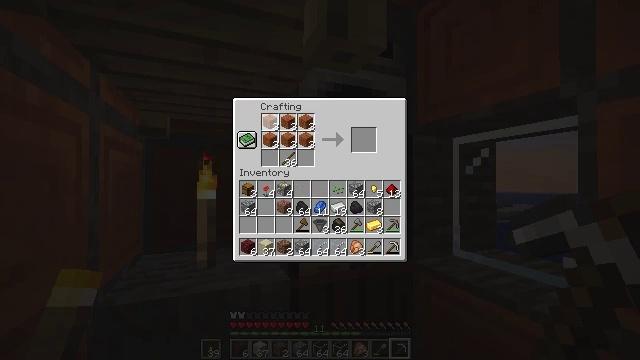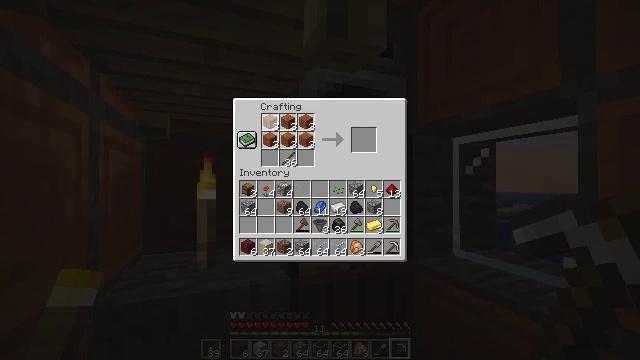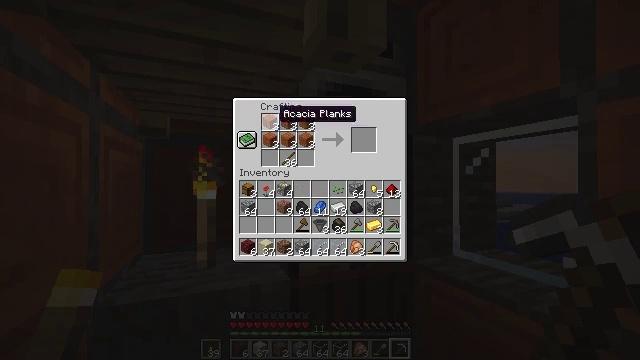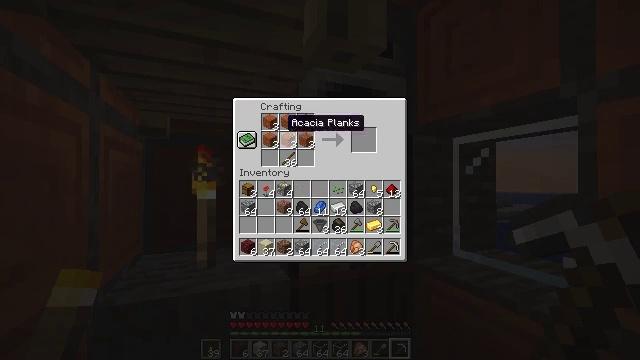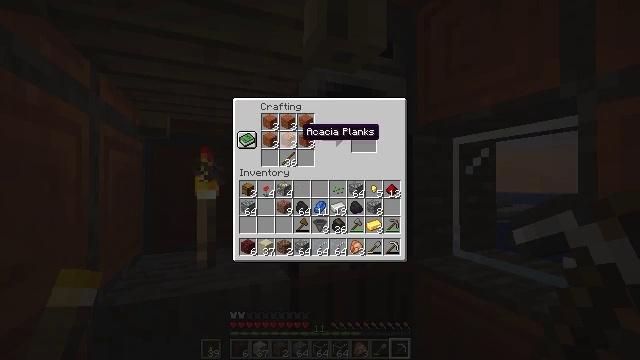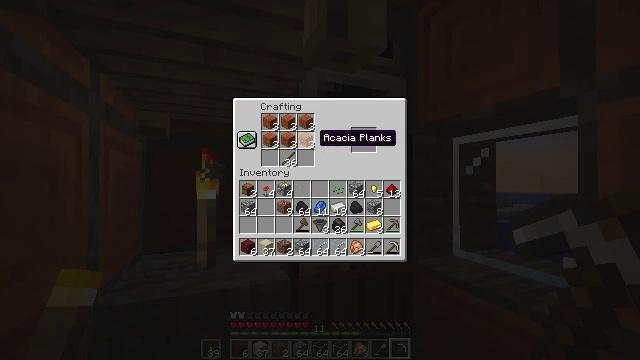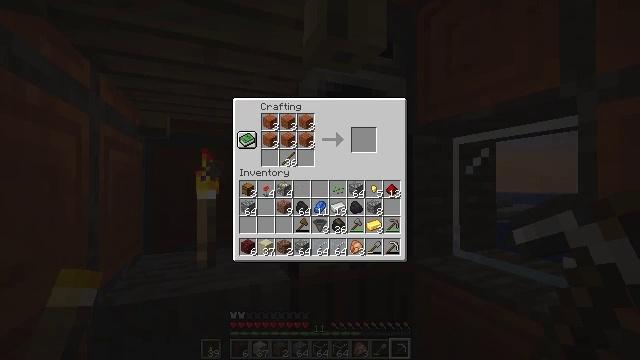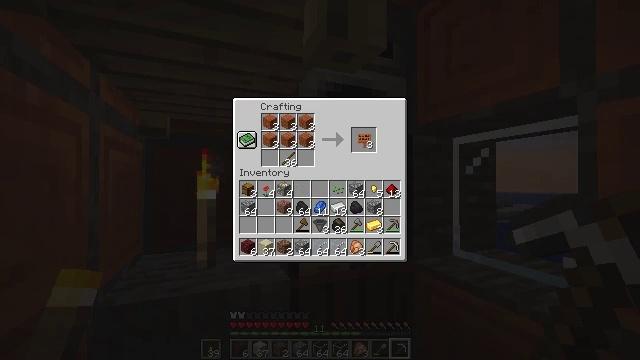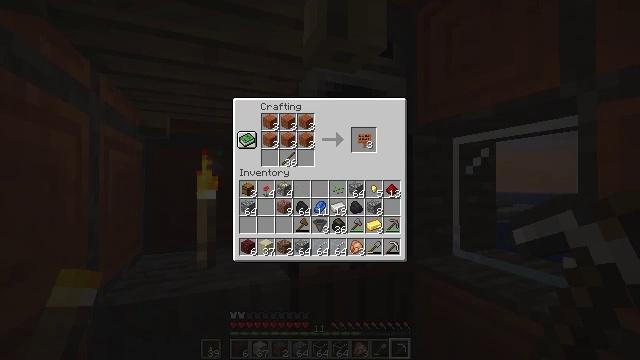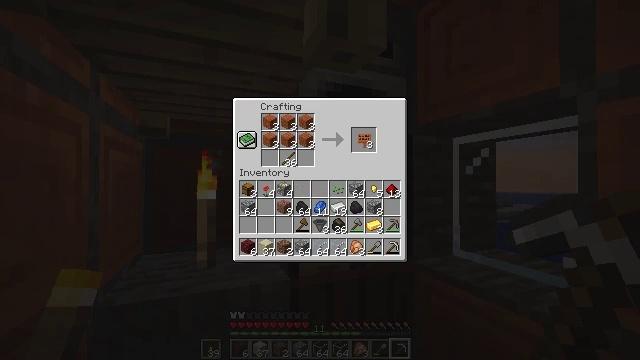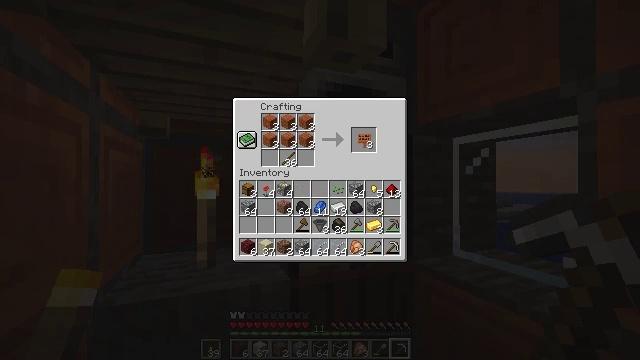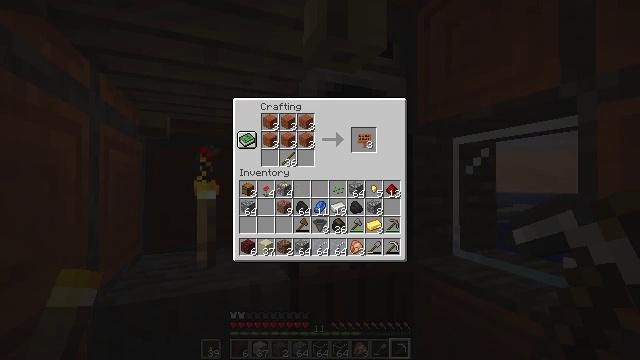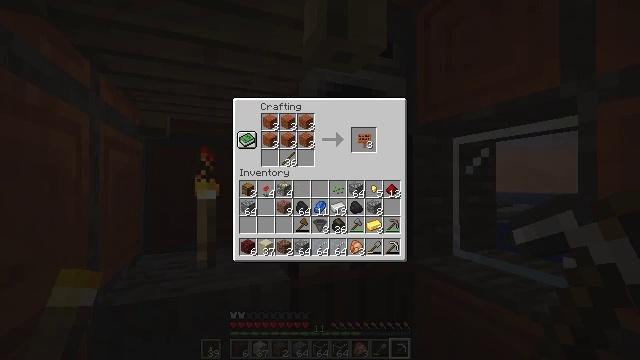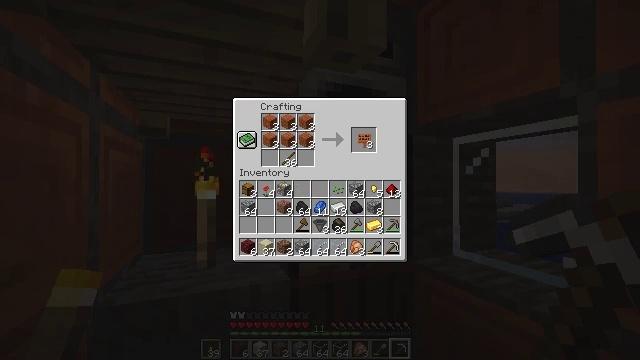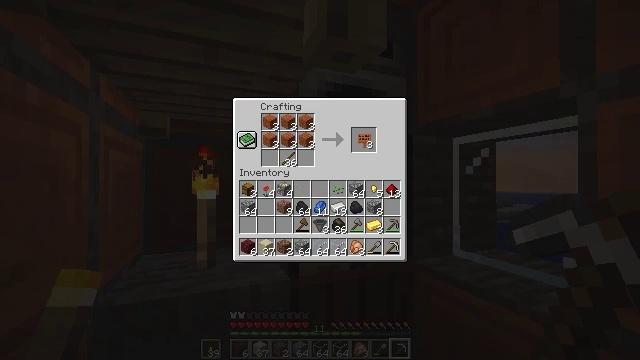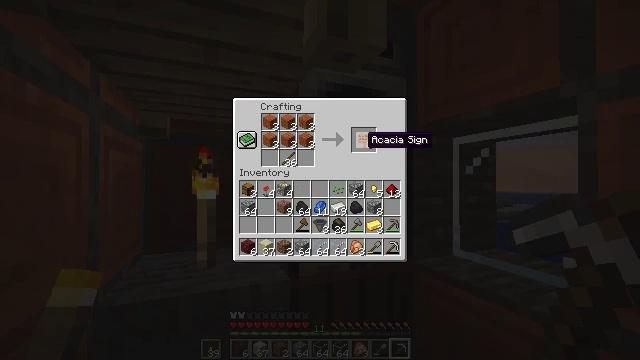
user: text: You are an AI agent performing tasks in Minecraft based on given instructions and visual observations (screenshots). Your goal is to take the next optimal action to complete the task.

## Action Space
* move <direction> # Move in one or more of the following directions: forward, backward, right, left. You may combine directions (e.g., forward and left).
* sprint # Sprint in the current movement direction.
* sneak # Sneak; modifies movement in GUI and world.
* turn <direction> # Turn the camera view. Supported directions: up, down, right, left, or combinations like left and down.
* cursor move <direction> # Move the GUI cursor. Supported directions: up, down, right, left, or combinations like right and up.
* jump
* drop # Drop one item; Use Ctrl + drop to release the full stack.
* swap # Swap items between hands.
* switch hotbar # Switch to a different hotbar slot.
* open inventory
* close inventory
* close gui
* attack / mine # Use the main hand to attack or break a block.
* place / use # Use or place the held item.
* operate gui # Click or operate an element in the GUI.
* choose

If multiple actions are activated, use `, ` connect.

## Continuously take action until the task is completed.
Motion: motion action
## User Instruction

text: Make an acacia sign using acacia planks.
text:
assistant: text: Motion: operate gui
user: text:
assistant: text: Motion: no_op
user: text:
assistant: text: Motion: cursor move right and down
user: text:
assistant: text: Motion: cursor move right and down
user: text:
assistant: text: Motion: cursor move right
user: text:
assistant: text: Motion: cursor move right
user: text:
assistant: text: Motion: cursor move right
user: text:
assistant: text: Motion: no_op
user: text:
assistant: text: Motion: no_op
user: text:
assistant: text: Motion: no_op
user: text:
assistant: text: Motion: no_op
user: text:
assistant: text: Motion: no_op
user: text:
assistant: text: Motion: no_op
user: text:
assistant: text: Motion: no_op
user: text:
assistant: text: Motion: no_op
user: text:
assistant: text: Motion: no_op
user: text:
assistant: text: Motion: sneak
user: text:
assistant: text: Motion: sneak
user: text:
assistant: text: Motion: sneak
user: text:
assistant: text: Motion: sneak
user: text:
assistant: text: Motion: sneak
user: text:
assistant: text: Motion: sneak
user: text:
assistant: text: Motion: sneak
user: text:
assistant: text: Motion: sneak
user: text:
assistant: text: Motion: sneak
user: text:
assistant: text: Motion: sneak
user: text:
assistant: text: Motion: sneak
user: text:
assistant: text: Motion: sneak
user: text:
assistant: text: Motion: sneak
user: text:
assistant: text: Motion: sneak